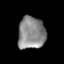
Tissue: prostate
Cell type: Fibroblasts
Senescence score: 0.7937
Nuclear area (px): 867
Mean DAPI intensity: 137.236